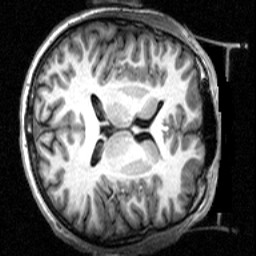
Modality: T1w
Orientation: axial
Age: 38
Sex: male